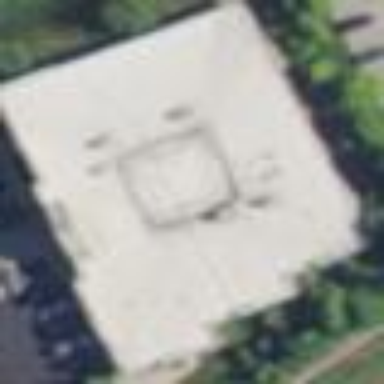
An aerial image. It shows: Building.